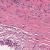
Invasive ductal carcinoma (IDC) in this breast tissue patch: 0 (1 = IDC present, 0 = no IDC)